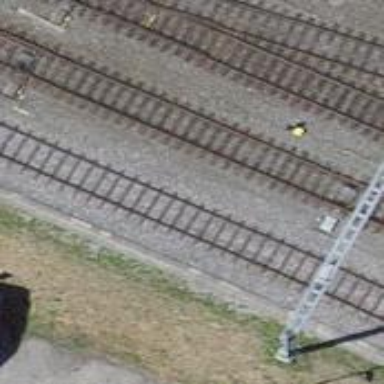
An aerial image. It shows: Railway yard with electrified tracks and single track.